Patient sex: M
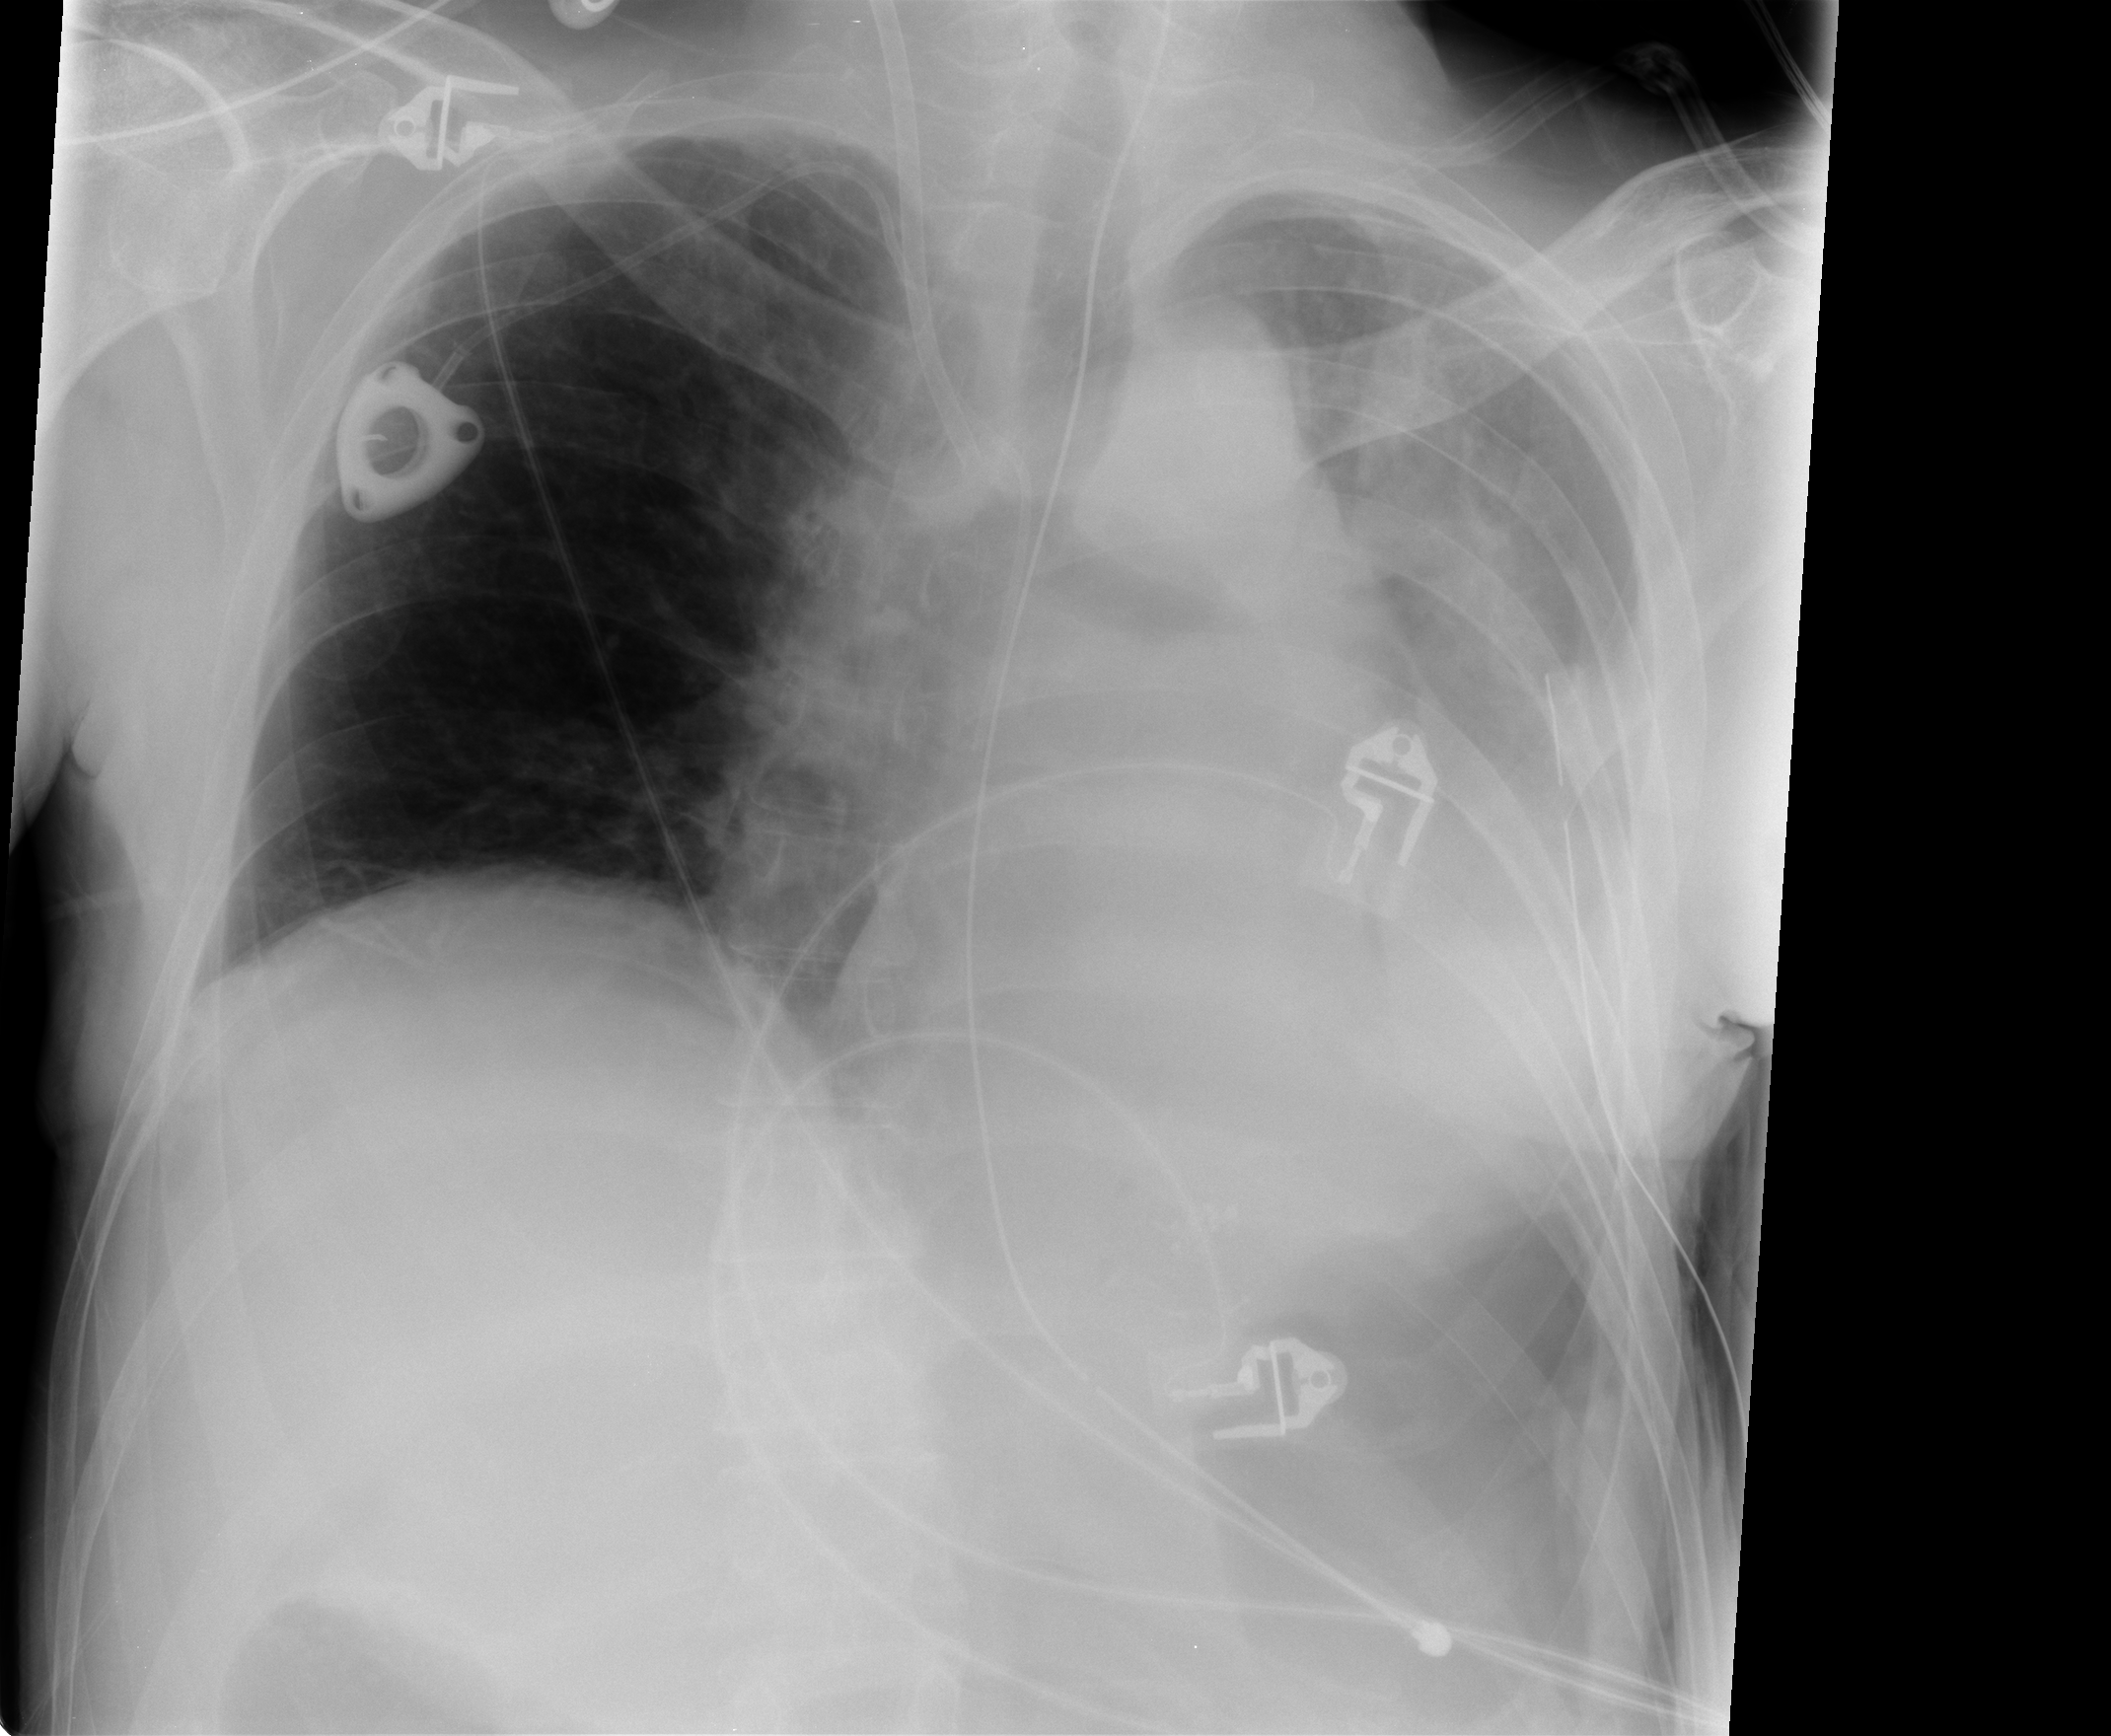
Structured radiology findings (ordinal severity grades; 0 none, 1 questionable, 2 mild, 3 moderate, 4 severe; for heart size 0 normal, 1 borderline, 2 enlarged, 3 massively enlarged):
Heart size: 0
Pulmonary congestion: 0
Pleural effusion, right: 0
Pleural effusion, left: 2
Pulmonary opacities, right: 0
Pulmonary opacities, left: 0
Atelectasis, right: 0
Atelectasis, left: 3